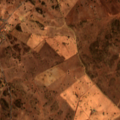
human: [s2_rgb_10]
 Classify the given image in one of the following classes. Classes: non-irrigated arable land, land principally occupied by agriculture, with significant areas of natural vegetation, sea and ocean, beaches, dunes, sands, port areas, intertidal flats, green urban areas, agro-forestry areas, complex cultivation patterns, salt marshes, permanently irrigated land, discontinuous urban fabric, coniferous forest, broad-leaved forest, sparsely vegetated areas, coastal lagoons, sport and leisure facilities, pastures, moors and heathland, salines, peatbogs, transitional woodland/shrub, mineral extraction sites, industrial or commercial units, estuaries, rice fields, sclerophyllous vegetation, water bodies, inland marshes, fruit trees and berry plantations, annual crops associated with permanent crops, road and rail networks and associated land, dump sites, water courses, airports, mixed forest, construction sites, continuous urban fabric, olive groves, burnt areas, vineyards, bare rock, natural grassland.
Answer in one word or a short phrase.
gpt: non-irrigated arable land, land principally occupied by agriculture, with significant areas of natural vegetation, transitional woodland/shrub